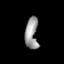
Tissue: lung
Cell type: Epithelial cells
Senescence score: 0.1725
Nuclear area (px): 399
Mean DAPI intensity: 152.303